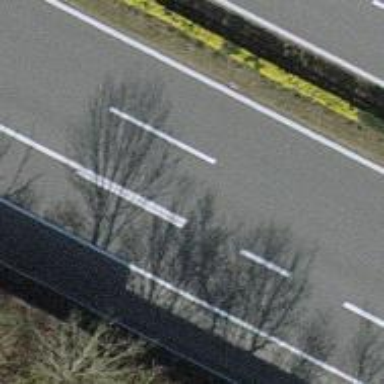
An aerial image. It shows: Motorway link.